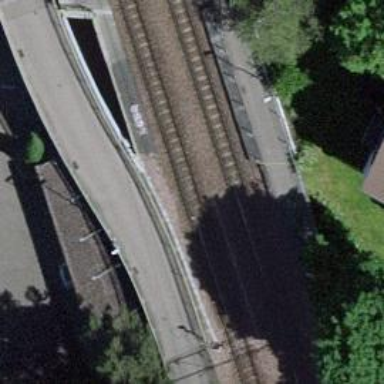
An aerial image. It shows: Tram railway bridge with one track and electrified contact line.